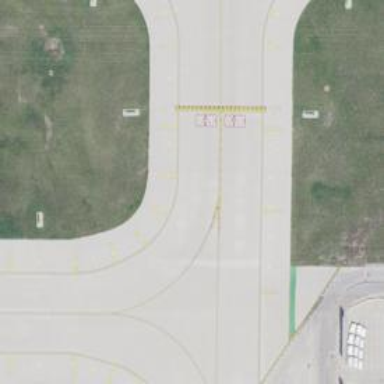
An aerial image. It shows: Image of taxiway at airport.